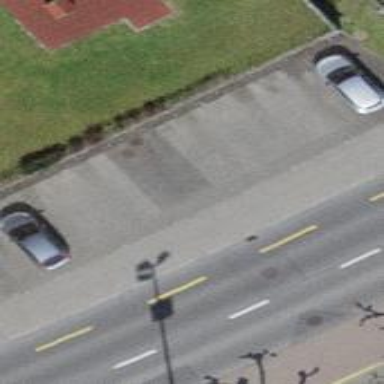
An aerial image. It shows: Parking available on the street side.